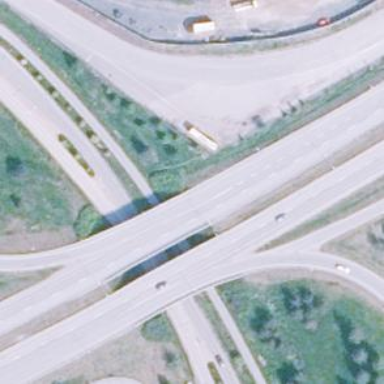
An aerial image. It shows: Tertiary trunk link highway.